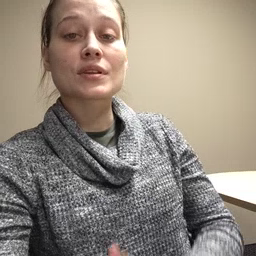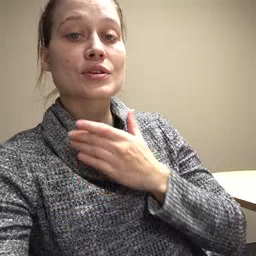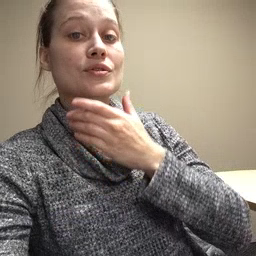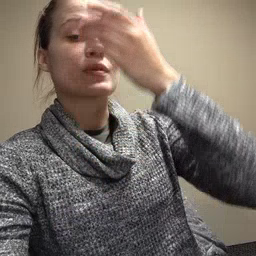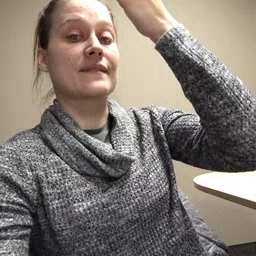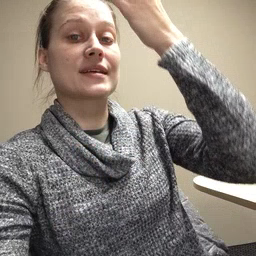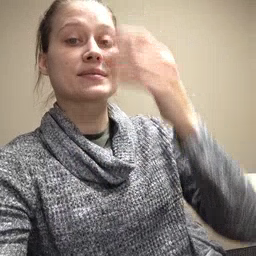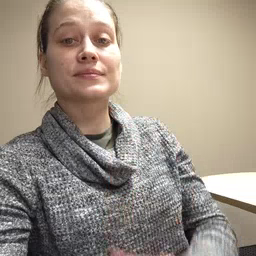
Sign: giraffe